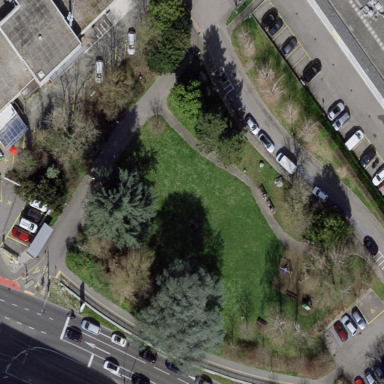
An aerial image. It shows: Lovely park for leisure and relaxation.